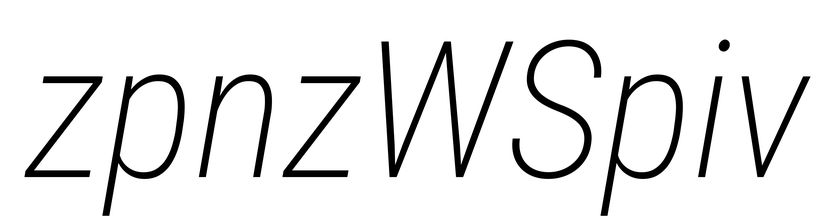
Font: Roboto-Italic_Condensed_ExtraLight_Italic